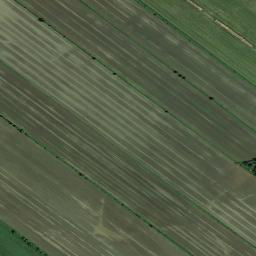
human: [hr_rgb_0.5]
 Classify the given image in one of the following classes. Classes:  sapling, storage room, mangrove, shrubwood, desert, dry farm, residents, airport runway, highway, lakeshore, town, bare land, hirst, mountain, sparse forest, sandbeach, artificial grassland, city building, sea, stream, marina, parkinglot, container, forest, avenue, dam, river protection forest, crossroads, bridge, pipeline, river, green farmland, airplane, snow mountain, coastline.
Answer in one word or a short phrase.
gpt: green farmland